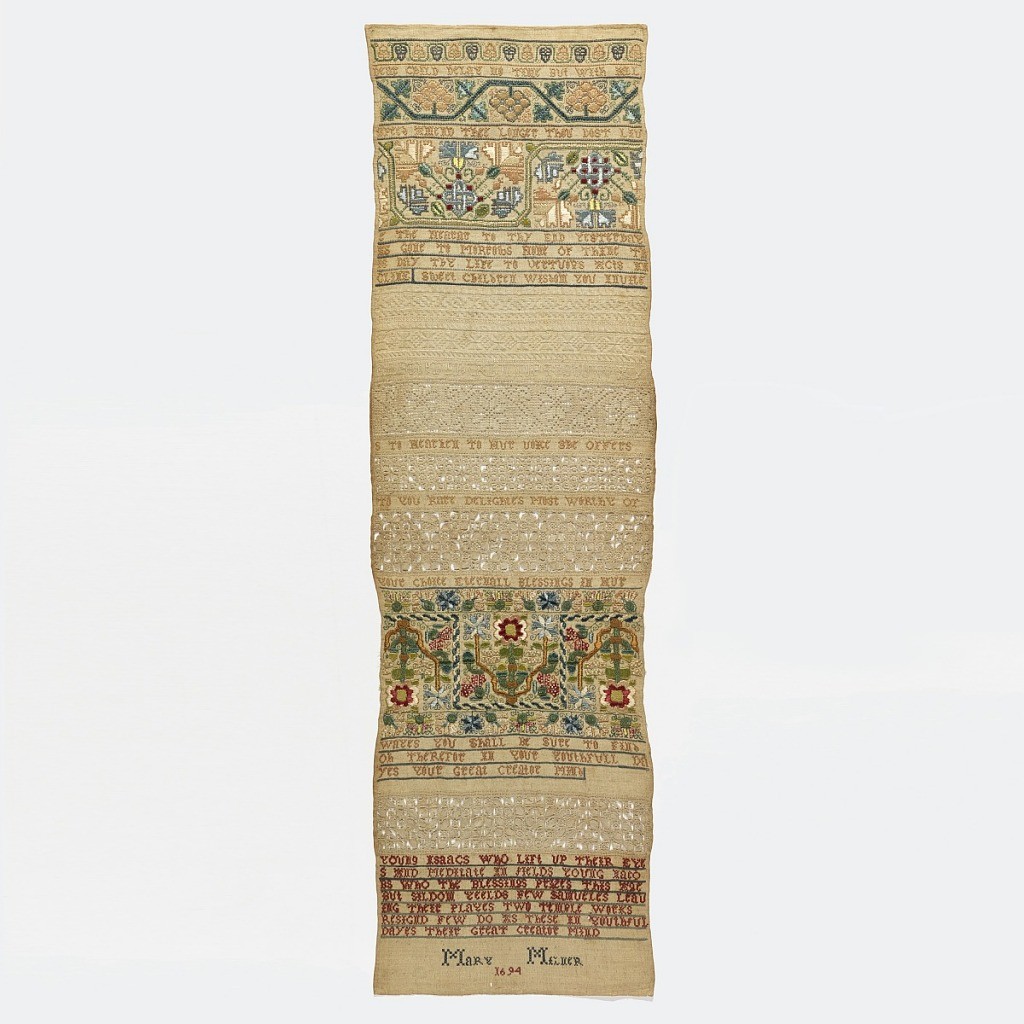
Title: Sampler
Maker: Mary Milner, English
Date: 1694
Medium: silk and linen embroidery on linen foundation Technique: embroidered in cross, long armed cross, Montenegrin cross satin, back, double running, herringbone, fern, and detached looping stitches on plain weave foundation. Two bands of withdrawn element work with needle-made fillings; looping, looping with a twist, wrapping and interlacing.
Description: Bands of polychrome pattern alternate with text and whitework.  Text: Dear child delay no time/ But with all speed amend/ Thee longer thou dost live/ the nearer to thy end./ Yesterday is gone/ Tomorrow's none of thine/ This day thy life/ to virtuous acts incline./ Sweet children wisdom invites/ To heave to Hur (sic) voice/ She offeres to you rare delights/ Most worthy of your choice./ Eternal blessings in hur wayes/ You shall be sure to find/ Of therefore in your youthful dayes/ Your great creator mind./ Young Isaacs who lifted up their eyes and mediate in fields/ Young Jacobs who the blessings prizes this age but sildom (sic) yeelds few/ Samuels leavings their playes two temples resigned/ Few do as these their great creator mind.